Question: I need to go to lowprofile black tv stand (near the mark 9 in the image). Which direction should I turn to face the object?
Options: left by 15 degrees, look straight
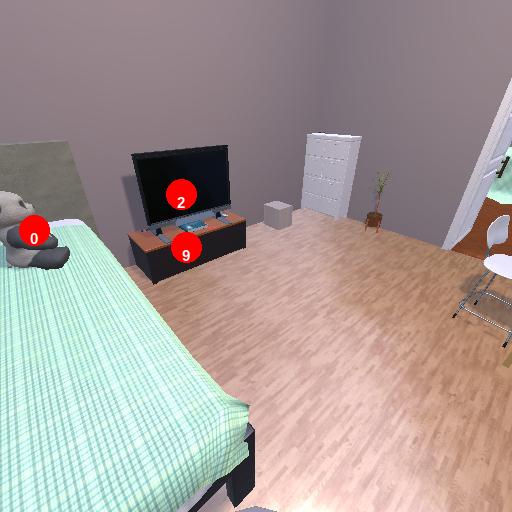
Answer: left by 15 degrees